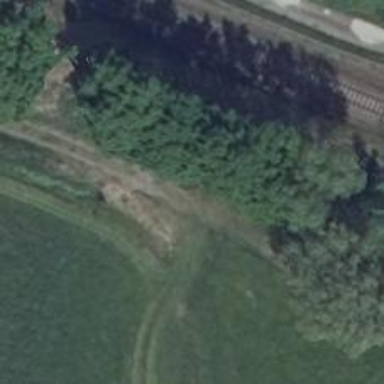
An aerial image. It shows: Dirt track road with grade 4 tracktype.